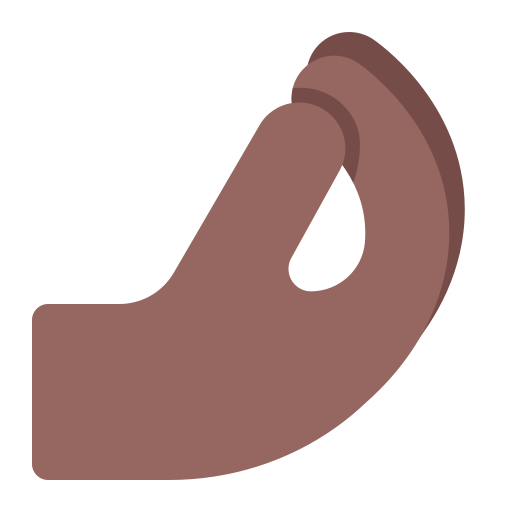
pinched fingers flat  dark